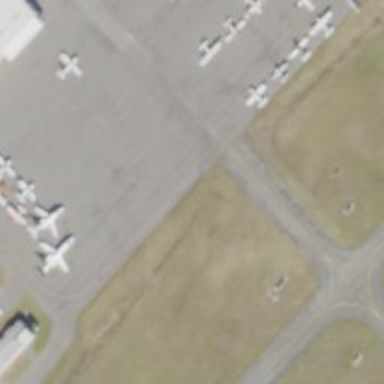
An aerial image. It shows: Image of taxiway at airport.